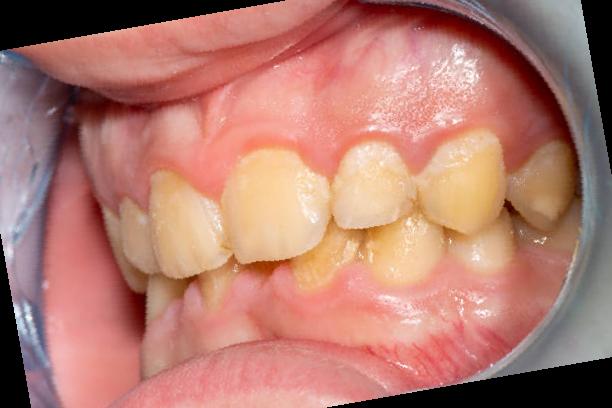
Condition: Calculus